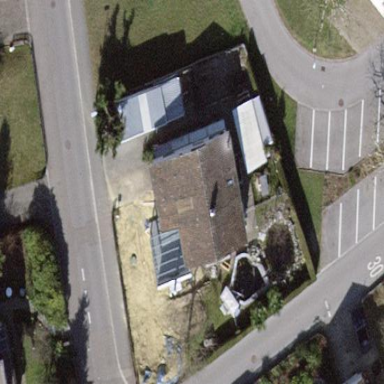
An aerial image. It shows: Detached building.